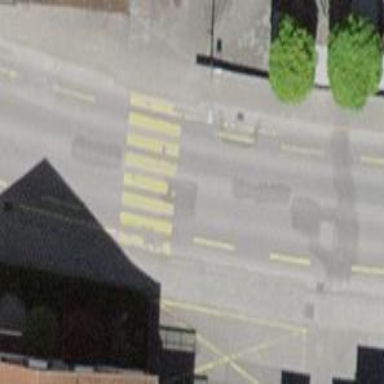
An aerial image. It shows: Zebra crossing with clear zebra markings.